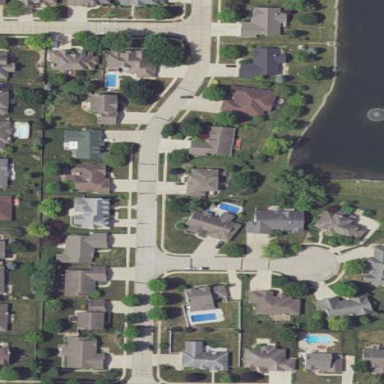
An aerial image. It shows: Concrete sidewalk that functions as footway.